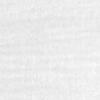
Label: no_change